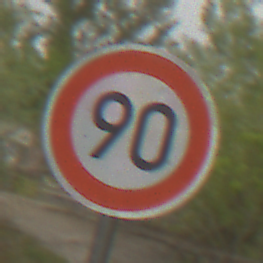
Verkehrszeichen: Geschwindigkeit90
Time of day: MorningAfternoon
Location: Outdoor (Nature)
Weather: Overcast
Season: NotSpecified
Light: Natural